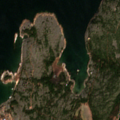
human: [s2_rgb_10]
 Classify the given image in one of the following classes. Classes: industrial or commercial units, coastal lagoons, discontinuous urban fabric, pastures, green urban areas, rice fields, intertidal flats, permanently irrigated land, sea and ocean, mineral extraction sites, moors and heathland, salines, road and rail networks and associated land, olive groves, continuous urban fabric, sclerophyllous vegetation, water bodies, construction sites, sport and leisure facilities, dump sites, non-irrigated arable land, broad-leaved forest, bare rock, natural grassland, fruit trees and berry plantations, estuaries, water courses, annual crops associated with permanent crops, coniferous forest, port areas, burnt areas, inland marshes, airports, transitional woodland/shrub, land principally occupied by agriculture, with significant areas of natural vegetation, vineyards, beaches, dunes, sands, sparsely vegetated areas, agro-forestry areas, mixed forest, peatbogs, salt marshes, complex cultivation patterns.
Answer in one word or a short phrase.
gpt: transitional woodland/shrub, bare rock, sea and ocean